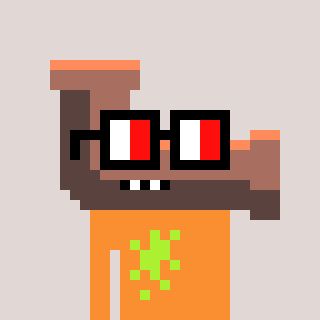
a pixel art character with square glasses with black frames and red eyes, a pipe-shaped head and a orange-colored body on a warm background